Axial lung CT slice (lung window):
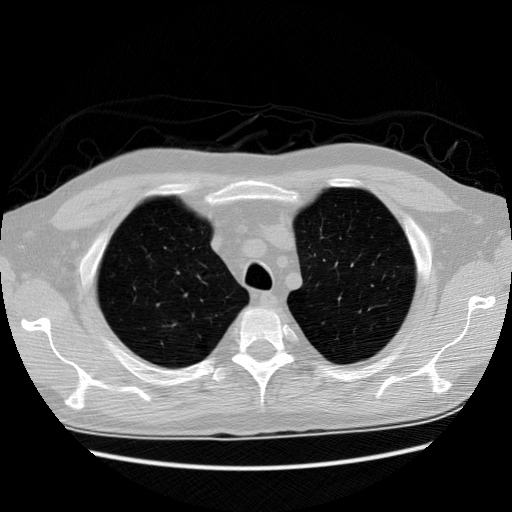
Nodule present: no